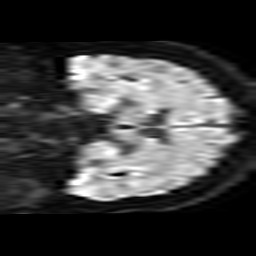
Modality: TRACE
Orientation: coronal
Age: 61
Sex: female
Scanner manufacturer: philips
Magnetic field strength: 3 T
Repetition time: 4.09 s
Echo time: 0.06073 s